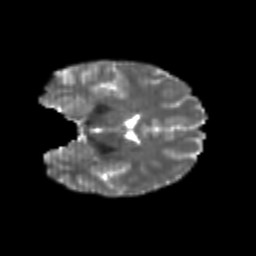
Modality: T2w
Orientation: coronal
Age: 20
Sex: female
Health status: healthy
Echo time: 0.074 s